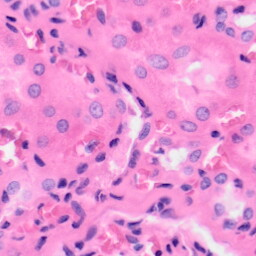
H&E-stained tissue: Kidney